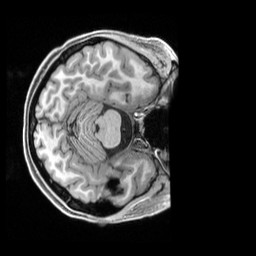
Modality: T1w
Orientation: axial
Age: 22
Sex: female
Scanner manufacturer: siemens
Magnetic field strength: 3 T
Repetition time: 2.5 s
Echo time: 0.00296 s